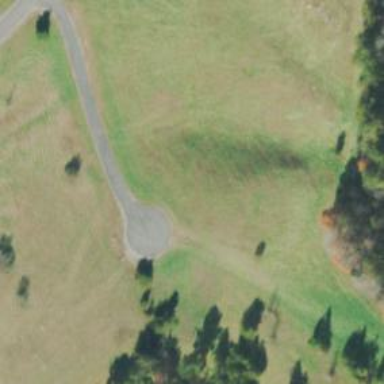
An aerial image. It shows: Turning circle on the road.